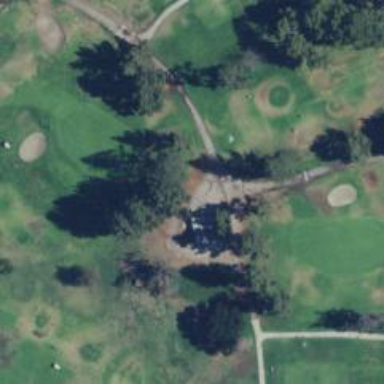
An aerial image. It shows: Golf cartpath that is also road path.